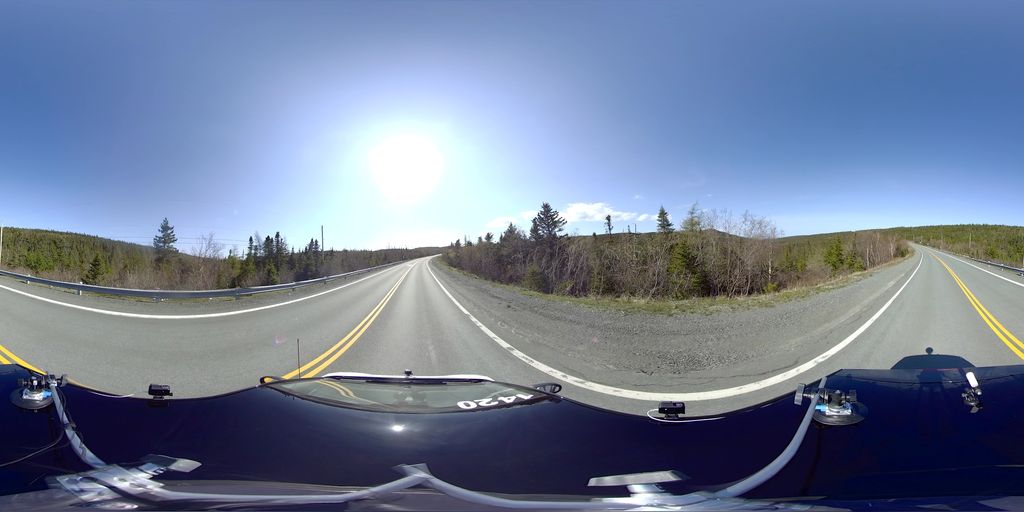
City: st_johns